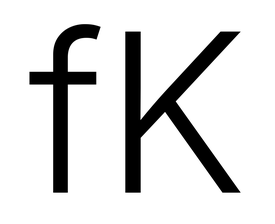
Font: Inter_Light